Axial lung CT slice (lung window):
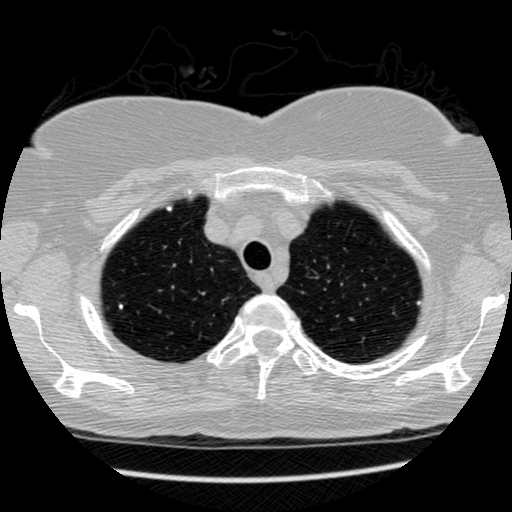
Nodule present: no